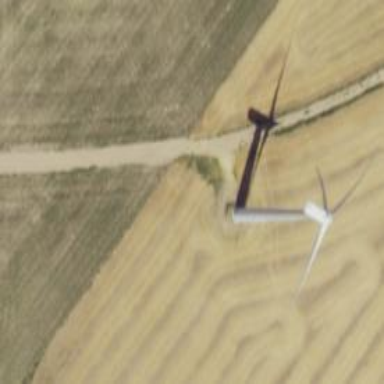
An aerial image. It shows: Wind generator powered by horizontal-axis wind turbine.